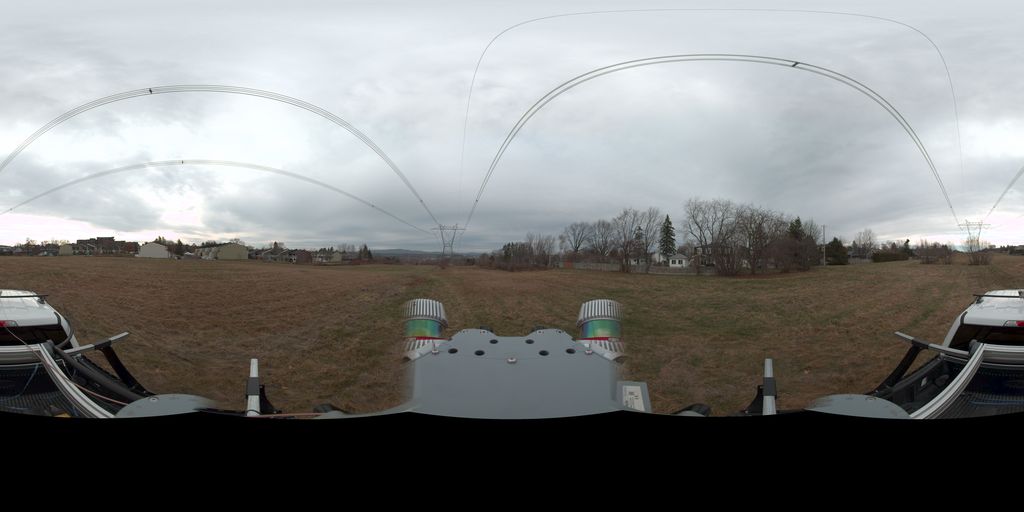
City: quebec_city